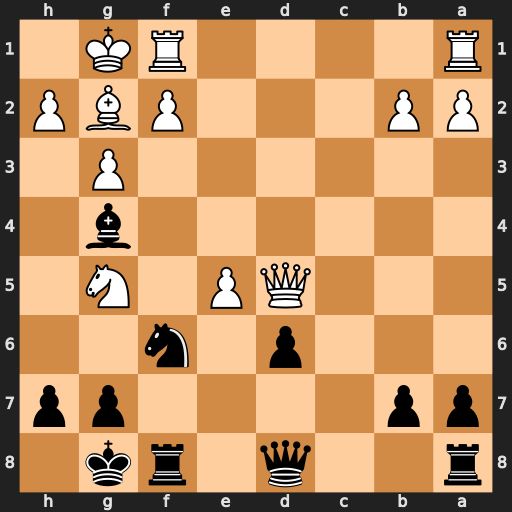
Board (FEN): r2q1rk1/pp4pp/3p1n2/3QP1N1/6b1/6P1/PP3PBP/R4RK1
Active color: b
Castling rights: -
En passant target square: -
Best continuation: Nxd5 Bxd5+ Kh8 Nf7+ Rxf7